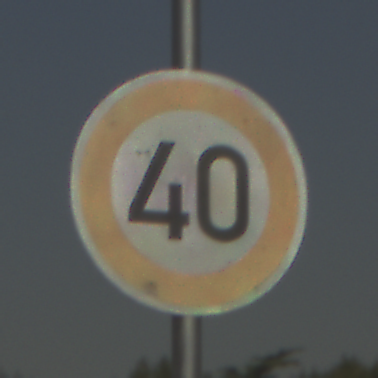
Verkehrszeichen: Geschwindigkeit40
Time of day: MorningAfternoon
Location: Outdoor (Suburban)
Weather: Clear
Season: NotSpecified
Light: Natural